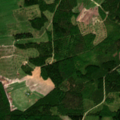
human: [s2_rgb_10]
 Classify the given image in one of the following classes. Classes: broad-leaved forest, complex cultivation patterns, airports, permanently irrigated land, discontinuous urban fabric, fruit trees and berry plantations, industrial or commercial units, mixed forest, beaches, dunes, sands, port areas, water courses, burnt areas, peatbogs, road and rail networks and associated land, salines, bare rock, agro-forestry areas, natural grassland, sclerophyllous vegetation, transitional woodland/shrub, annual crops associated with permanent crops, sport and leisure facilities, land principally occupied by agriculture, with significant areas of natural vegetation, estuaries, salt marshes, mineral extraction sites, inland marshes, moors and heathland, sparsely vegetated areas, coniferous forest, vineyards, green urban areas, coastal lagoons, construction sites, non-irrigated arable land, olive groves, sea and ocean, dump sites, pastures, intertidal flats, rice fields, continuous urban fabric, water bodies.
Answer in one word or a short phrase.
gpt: non-irrigated arable land, broad-leaved forest, mixed forest